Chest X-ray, PA view. Patient: 29 years old, sex M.
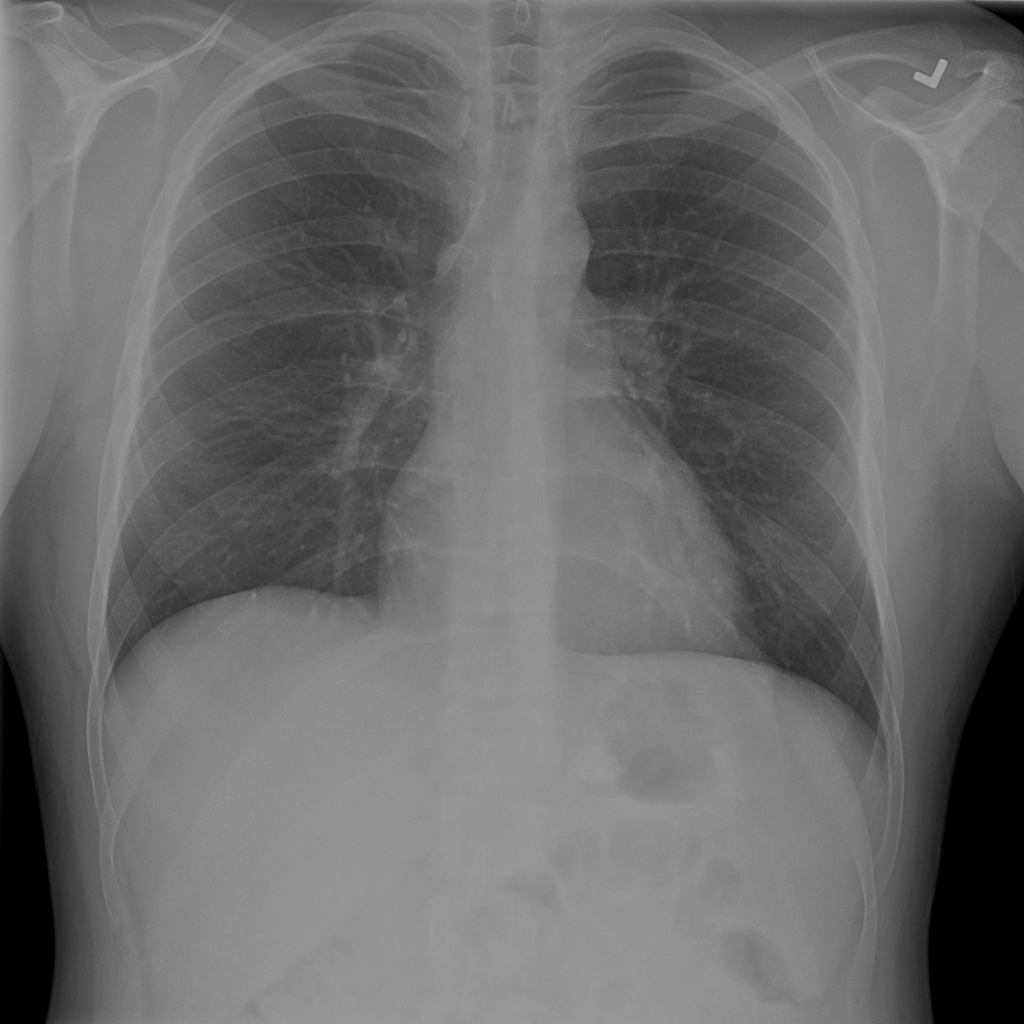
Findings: No Finding